Question: I just happened to notice the below behavior in chrome.The search suggestion is extending beyond the chrome window itself. I am curious as to how this can be implemented. Is this just some css styling? or something more?

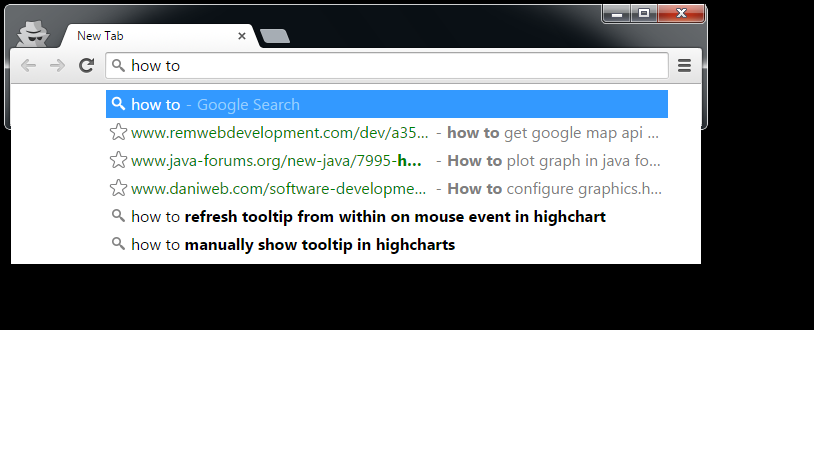
Answer: This unfortunately is not possible. The search box is an internal part of chrome, thus part of the application itself. Your web page, which has the div inside of it is limited to the browser window itself, any attempt at breaking out of this container will simply end up in your div either being moved off-screen or your browser will simply get scrollbars. So long story short, this is not possible.
Besides that it would be quite dangerous as malicious users could pretty much take over everything you see on your computer screen.